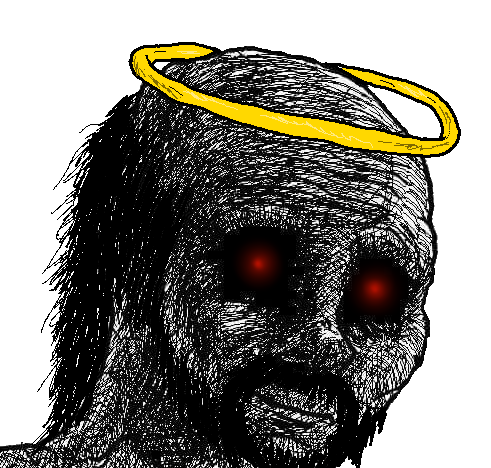
Label: 5_Withered_Wojak